八年级 · 度量几何学
, $A B C D$ 为一长方形纸带, $A B / / C D$, 将 $A B C D$ 沿 $E F$ 折叠, $A, D$ 两点分别与 $A^{\prime}, D^{\prime}$ 对应,若 $\angle 2=70$. 如图, 台球桌相邻两边互相垂直, 若 $\angle 3=30^{\circ}$, 为了使白球反弹后能将黑球直接撞入袋中, 那么打白球时, 必须保证 $\angle 1$ 的度数为

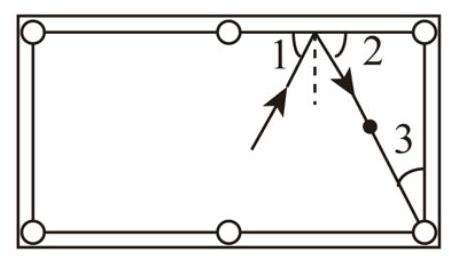
答案: 60